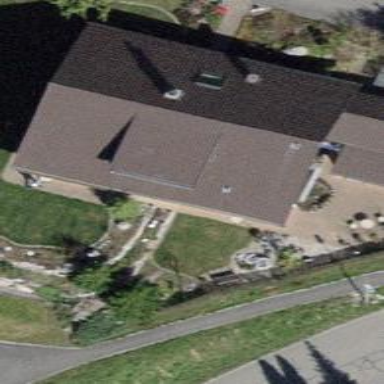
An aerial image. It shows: Building with tiled roof.